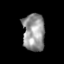
Tissue: lung
Cell type: Epithelial cells
Senescence score: 0.2222
Nuclear area (px): 809
Mean DAPI intensity: 149.695